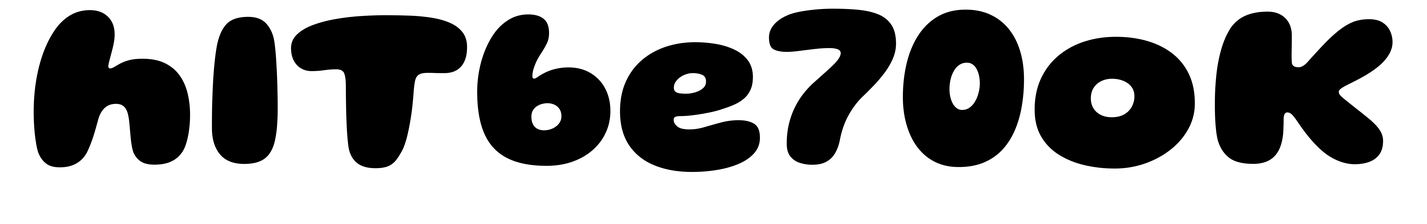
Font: Gluten_ExtraBold